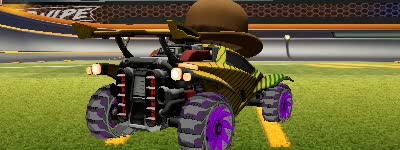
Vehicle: octane